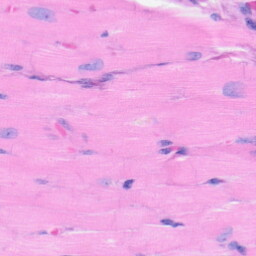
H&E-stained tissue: Heart